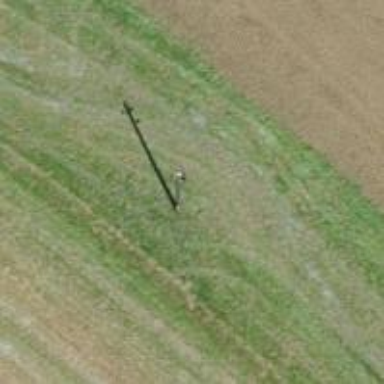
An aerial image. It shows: Power pole.